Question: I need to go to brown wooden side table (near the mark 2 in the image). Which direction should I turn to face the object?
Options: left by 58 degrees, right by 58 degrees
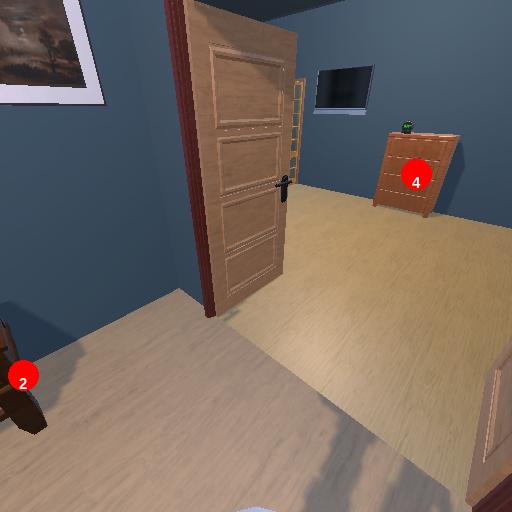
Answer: left by 58 degrees